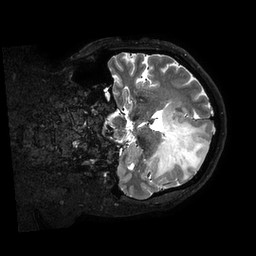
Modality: T2w
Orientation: coronal
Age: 54
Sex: male
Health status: ill
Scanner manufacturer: philips
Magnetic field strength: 3 T
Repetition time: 3.5 s
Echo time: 0.3 s